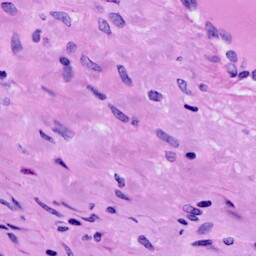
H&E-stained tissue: Cervix